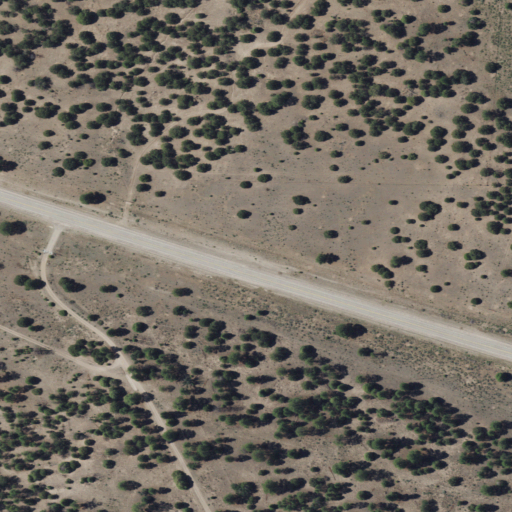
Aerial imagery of gap in New Mexico named West Pass containing evergreen forest, shrub, low intensity development, and medium intensity development